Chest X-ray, PA view. Patient: 19 years old, sex F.
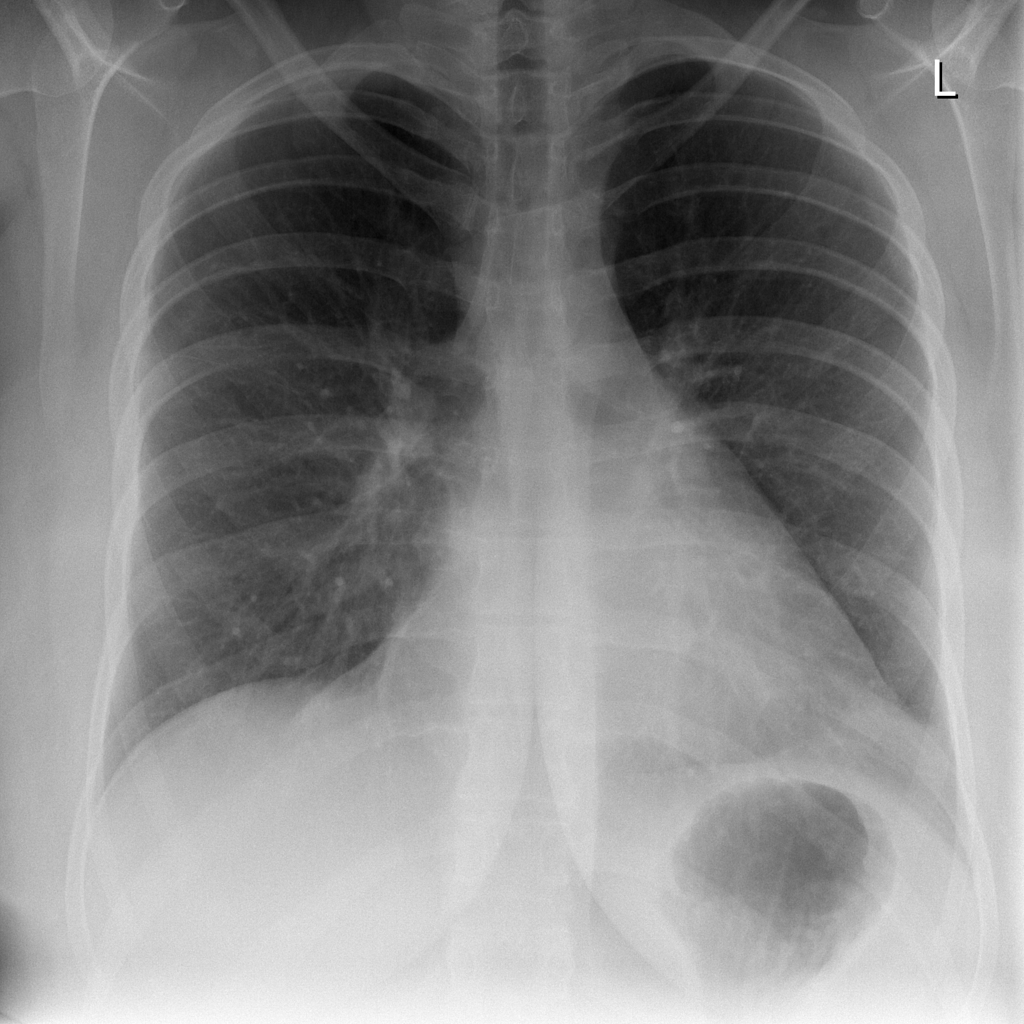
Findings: No Finding